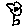
Label: flower